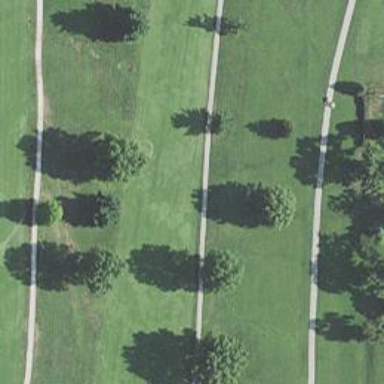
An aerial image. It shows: Golf hole.